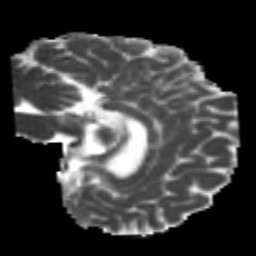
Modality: MD
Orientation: sagittal
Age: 20
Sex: female
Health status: healthy
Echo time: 0.074 s